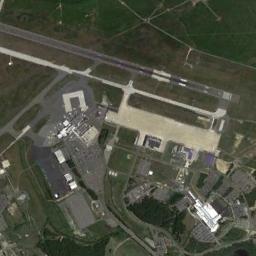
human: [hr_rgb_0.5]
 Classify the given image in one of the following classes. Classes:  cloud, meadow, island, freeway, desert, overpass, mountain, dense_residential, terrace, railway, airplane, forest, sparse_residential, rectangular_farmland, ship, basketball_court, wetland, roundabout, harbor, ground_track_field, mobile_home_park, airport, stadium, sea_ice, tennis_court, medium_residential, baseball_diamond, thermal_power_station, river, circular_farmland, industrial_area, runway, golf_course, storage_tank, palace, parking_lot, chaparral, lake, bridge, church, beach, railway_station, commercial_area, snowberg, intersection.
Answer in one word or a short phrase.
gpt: airport